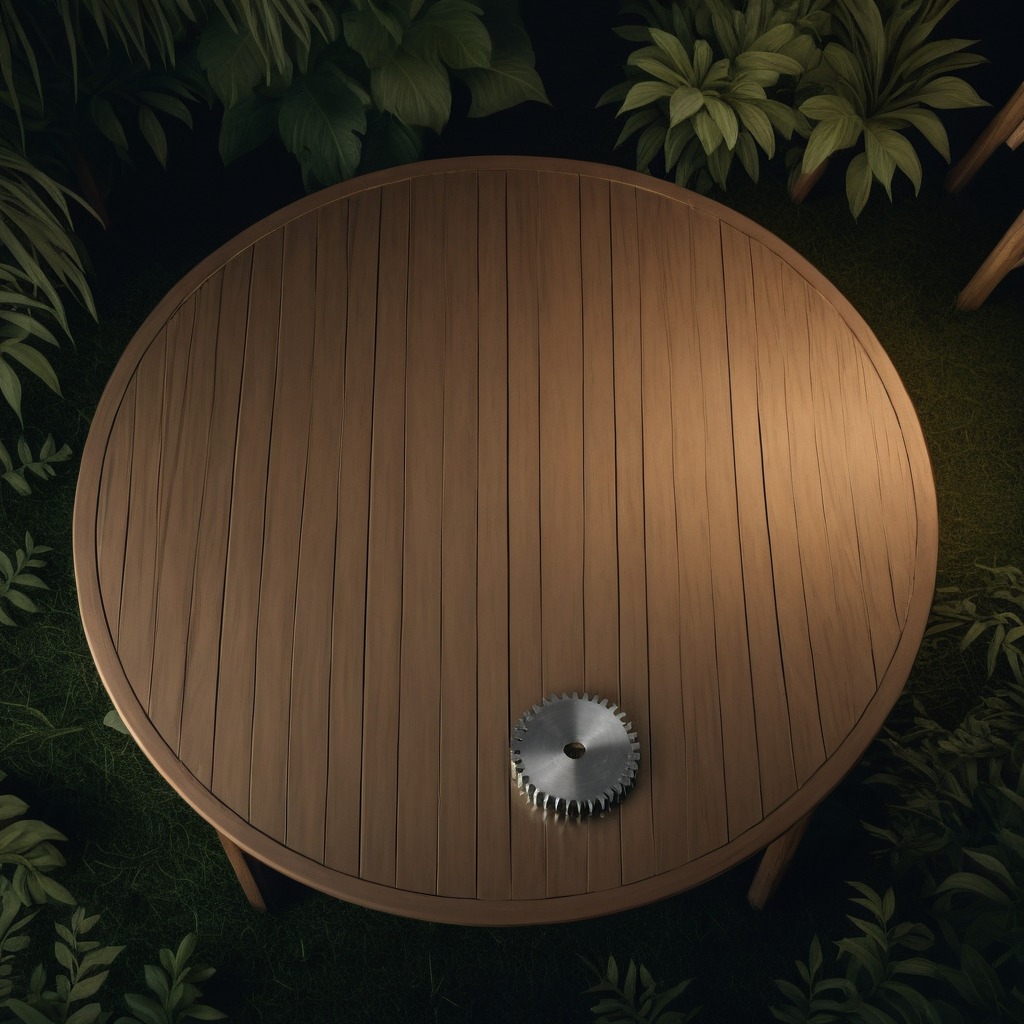
A steel gear with teeth is lying on a wooden table inside a jungle field workshop tent at night.